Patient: sex M, age 73
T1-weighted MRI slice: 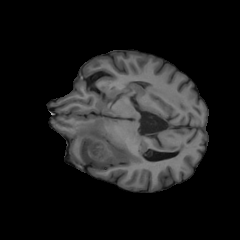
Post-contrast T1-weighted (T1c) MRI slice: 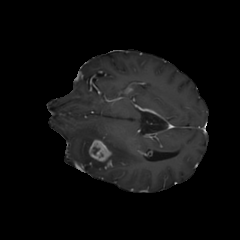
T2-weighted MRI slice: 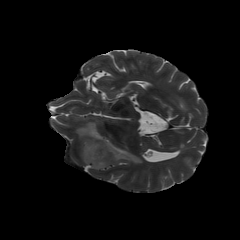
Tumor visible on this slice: yes
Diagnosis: Glioblastoma, IDH-wildtype
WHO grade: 4